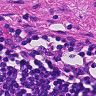
Metastatic tissue present: no